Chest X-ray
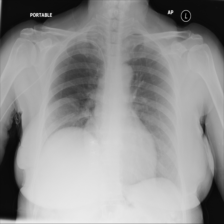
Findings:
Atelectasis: negative
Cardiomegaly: negative
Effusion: negative
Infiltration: positive
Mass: negative
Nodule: negative
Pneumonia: negative
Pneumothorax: negative
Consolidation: negative
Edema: negative
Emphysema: negative
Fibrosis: negative
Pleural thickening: negative
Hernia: negative